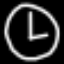
Label: clock